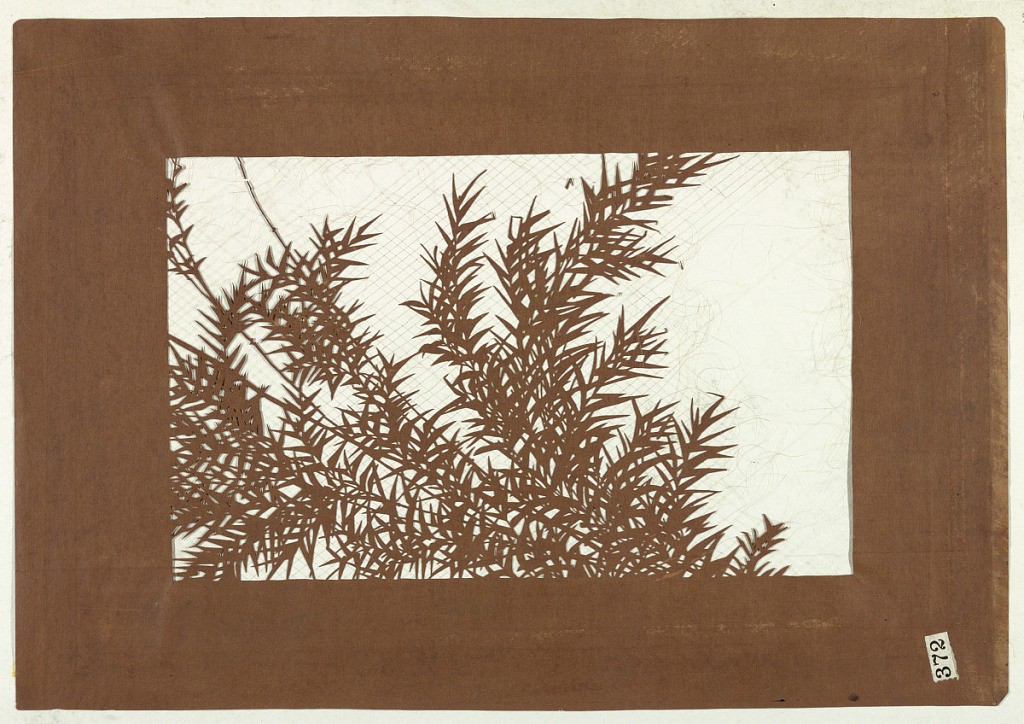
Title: Bamboo
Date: mid 18th - early 19th century
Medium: Mulberry paper (kozo washi) treated with fermented persimmon tannin (kakishibu), and silk threads (itoire)
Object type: Katagami
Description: Full and leafy bamboo shoots create this motif. Silk threads were added to support the structure of the stencil.